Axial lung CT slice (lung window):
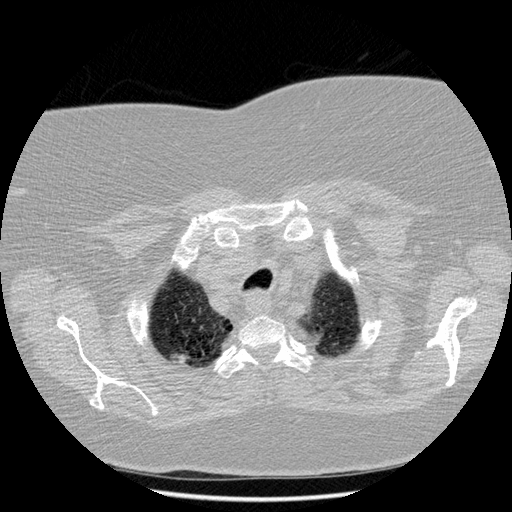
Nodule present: no